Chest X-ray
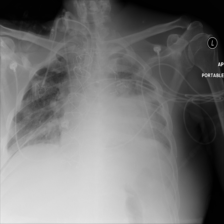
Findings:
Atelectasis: negative
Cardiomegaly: negative
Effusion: negative
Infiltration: positive
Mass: negative
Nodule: negative
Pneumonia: negative
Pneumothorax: negative
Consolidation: negative
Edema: negative
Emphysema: negative
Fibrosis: negative
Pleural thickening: negative
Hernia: negative